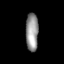
Tissue: lung
Cell type: Epithelial cells
Senescence score: 0.2011
Nuclear area (px): 471
Mean DAPI intensity: 147.45